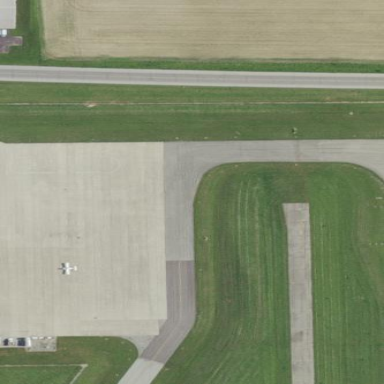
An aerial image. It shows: Apron at the airport.